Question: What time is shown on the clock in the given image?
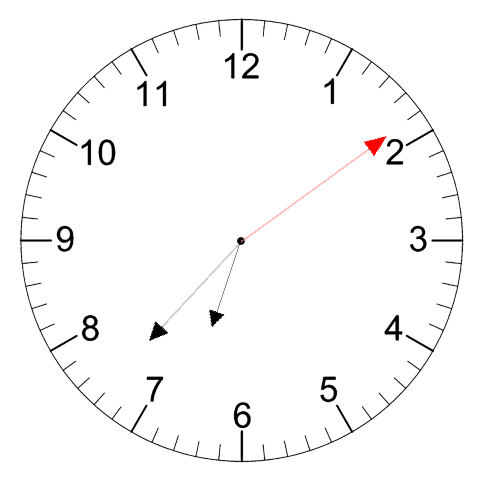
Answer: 06:37:09